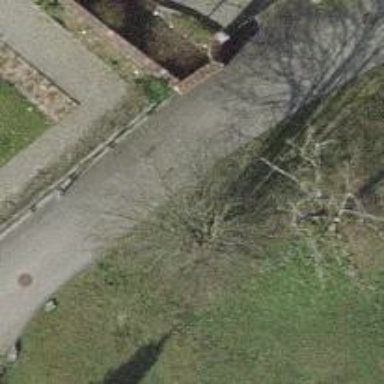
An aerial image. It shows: Bench.